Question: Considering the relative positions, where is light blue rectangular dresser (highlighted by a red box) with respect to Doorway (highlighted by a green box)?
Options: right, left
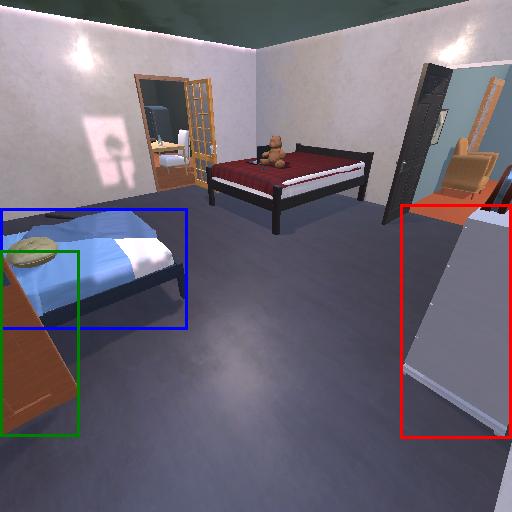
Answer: right